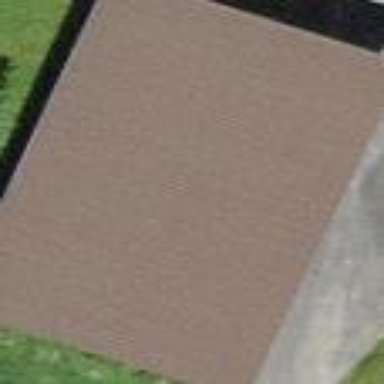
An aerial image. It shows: Shed.